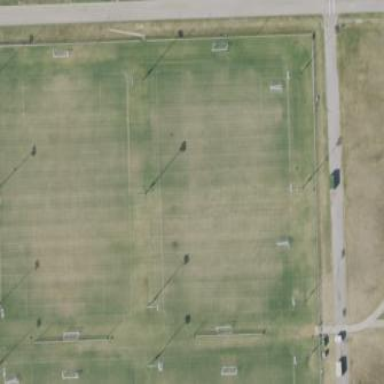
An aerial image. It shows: Grass pitch used for soccer.